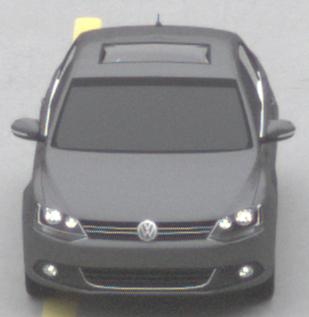
Make: VW
Model: Jetta 1.2 TSI
Detailed model: Jetta (IV)
Model produced from: 2011/01
Model produced until: 2014/08
Doors: 4
Color: gray
Road condition: dry road
Daytime: midday
Contrast: low contrast